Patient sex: M
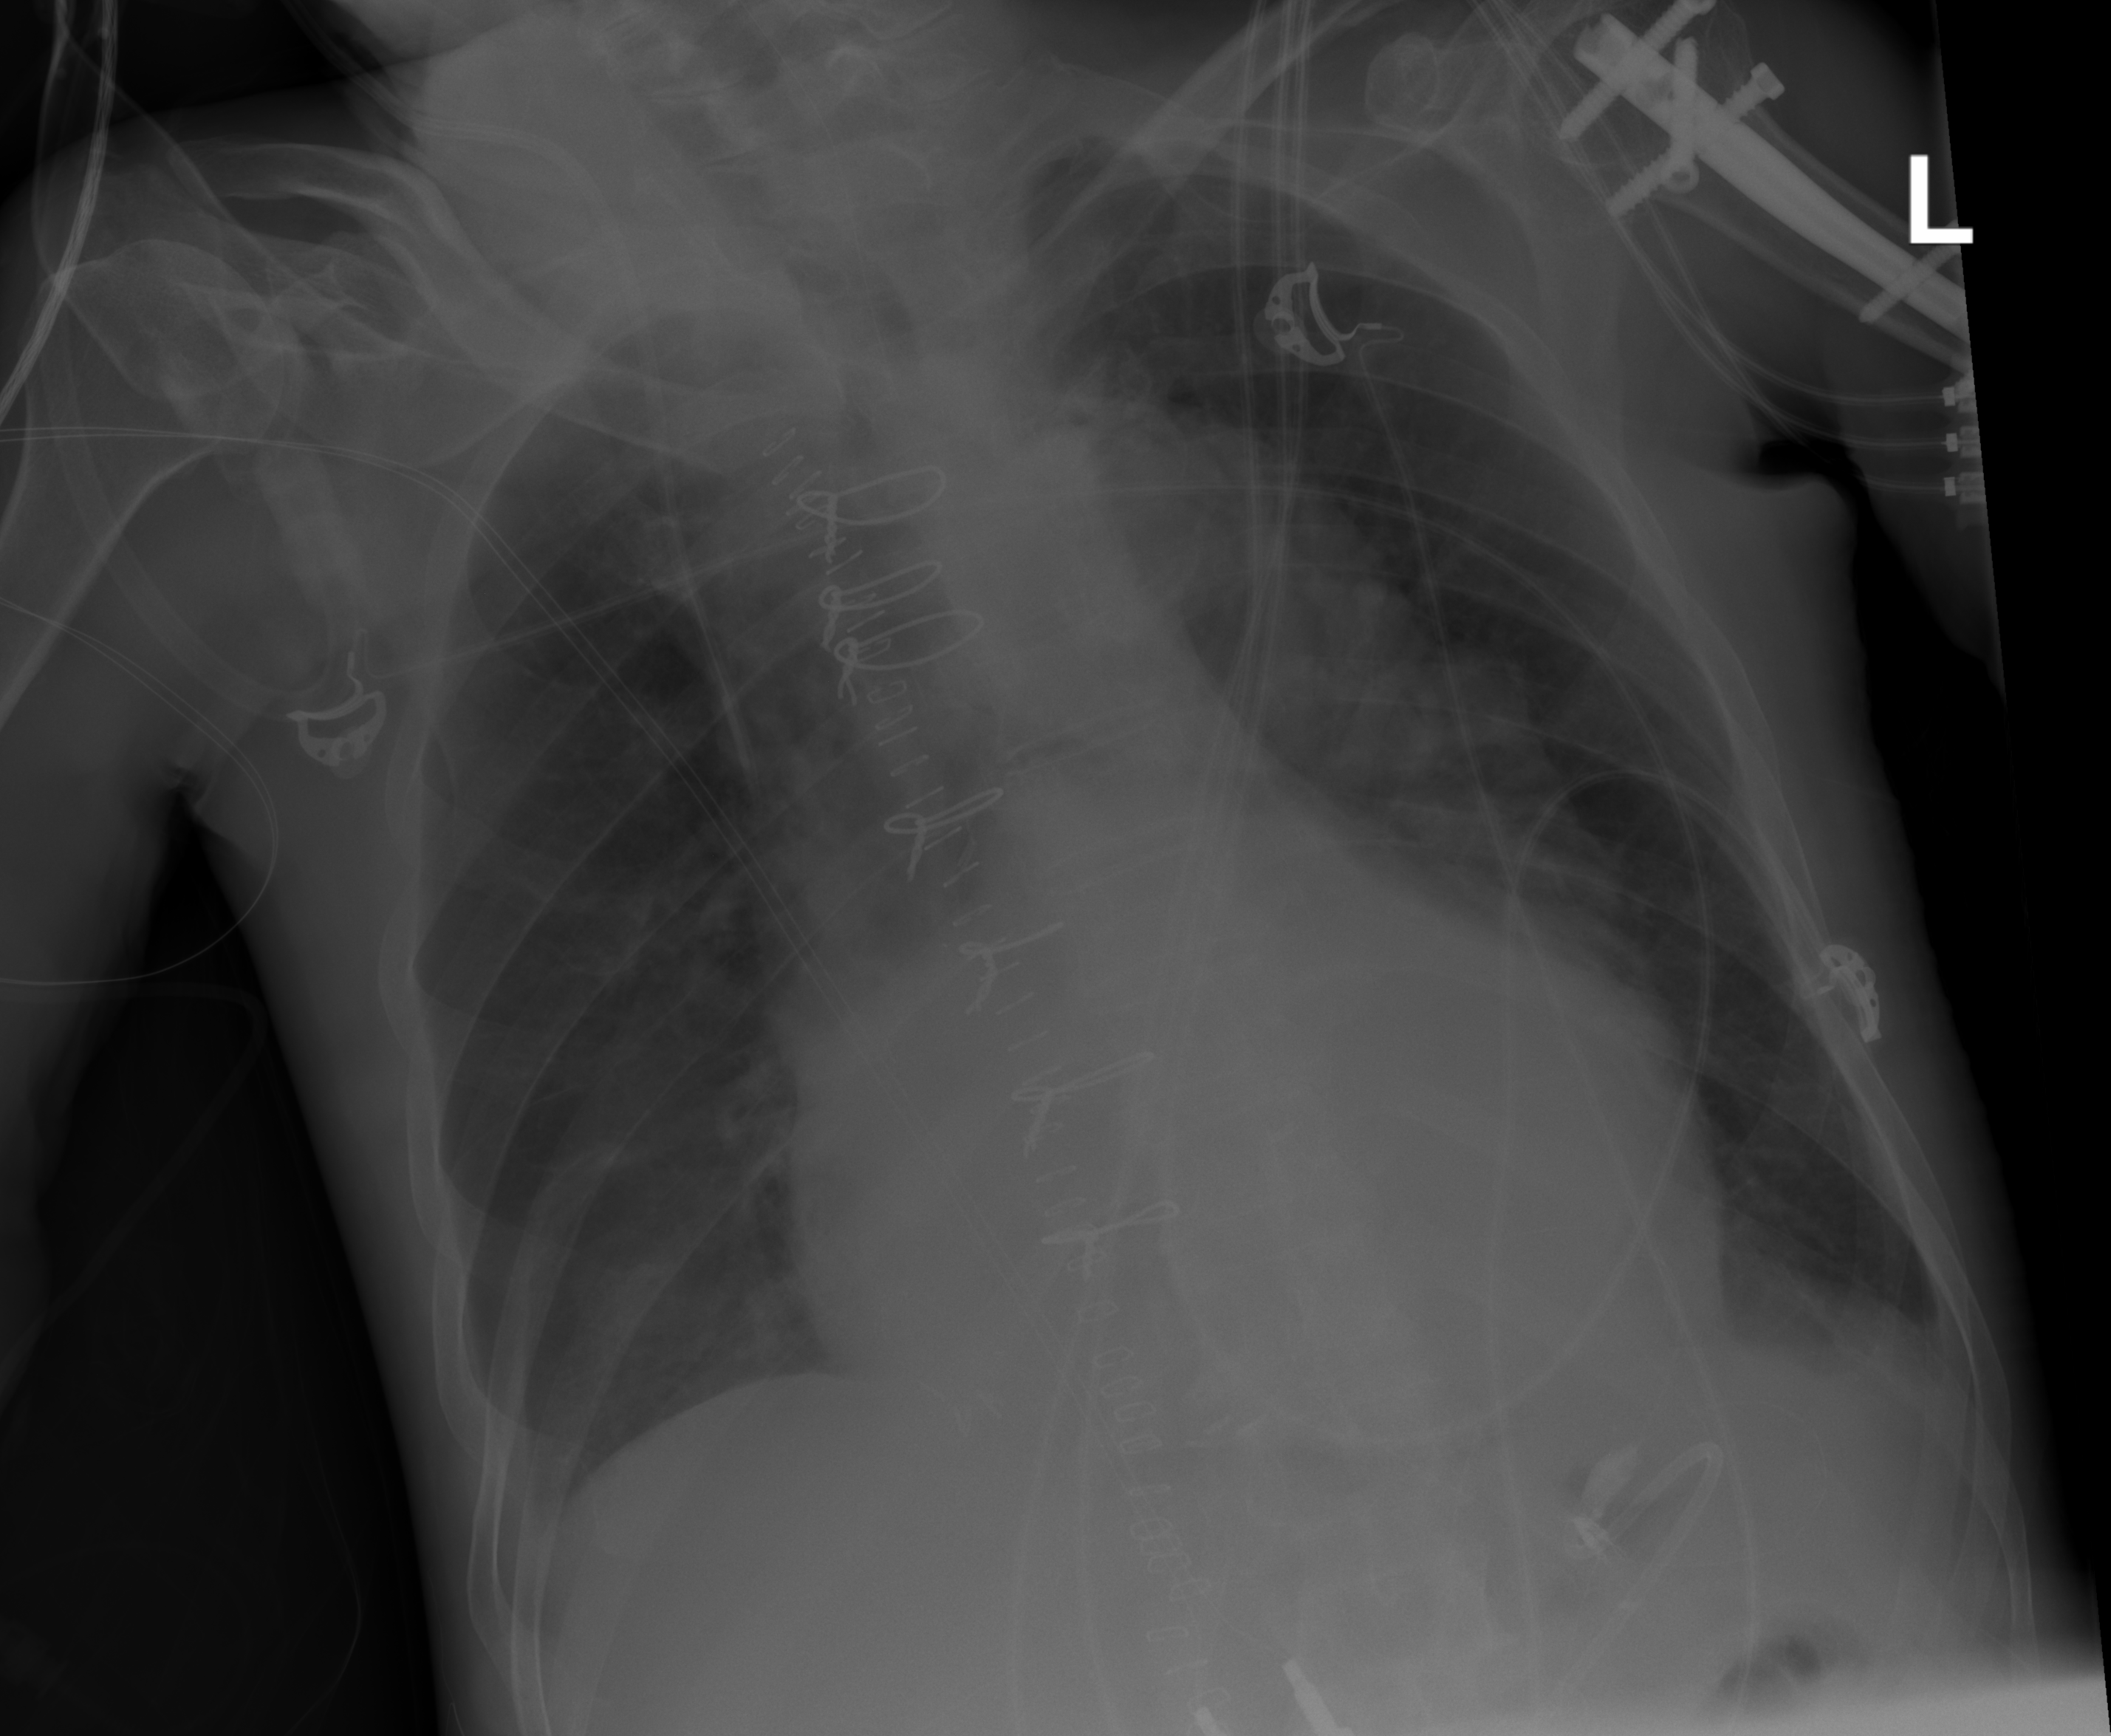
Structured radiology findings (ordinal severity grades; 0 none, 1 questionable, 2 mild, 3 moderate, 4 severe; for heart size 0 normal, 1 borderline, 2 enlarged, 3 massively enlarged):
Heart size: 2
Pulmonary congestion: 0
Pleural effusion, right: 0
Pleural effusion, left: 1
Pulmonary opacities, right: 0
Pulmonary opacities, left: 0
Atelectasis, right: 0
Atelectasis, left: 0